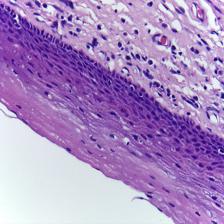
Diagnosis: Normal